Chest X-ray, AP view. Patient: 54 years old, sex M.
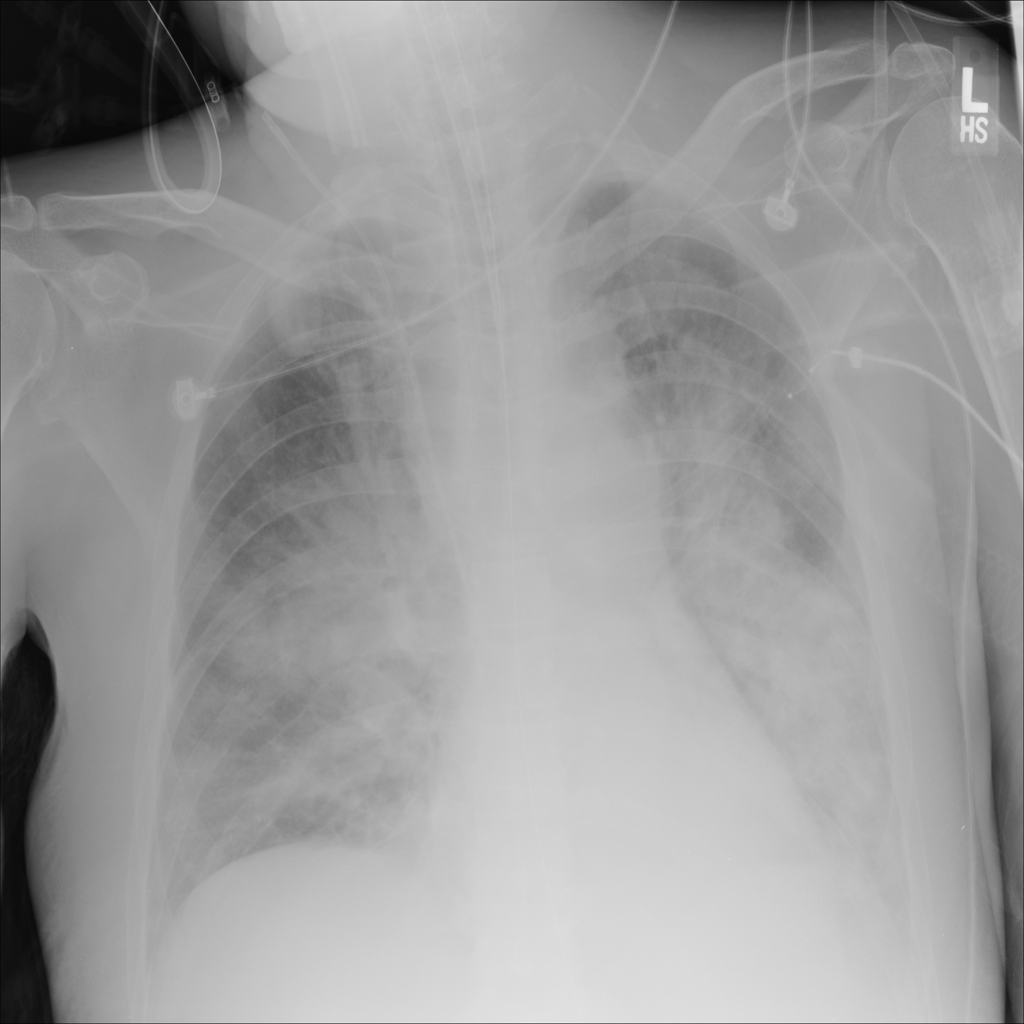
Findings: Consolidation